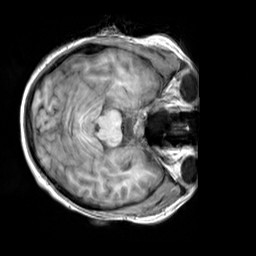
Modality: T1w
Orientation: axial
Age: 21
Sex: female
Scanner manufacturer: siemens
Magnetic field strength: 3 T
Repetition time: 2.3 s
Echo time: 0.00303 s